Question: I created a simple bank application program to ask a user whether they want to add a bank record to a file or show all the records available. Both these functions are facilitated by write_rec() and read_rec() respectively. But when the function read_rec() is applied, while it does print all the records available in the file(a single file is used to store all the records), for some reason it prints the last record in the file two times instead of just once. It's very frustrating to see everything works so well then this problem pops up out of nowhere. I tried to see where the issue is but for the life of me I just can't find it. Can you guys please help me with this one?
Here's the code:
'''
#include<iostream>
#include<fstream>
#include<cstdlib>
using namespace std;
class account_query
{
char account_number[20];
char firstName[10];
char lastName[10];
float total_Balance;
public:
void set_data();
void show_data();
void write_rec();
void read_rec();
};
void account_query::set_data()
{
cout<<"
Enter Account Number: ";
cin>>account_number;
cout<<"Enter First Name: ";
cin>>firstName;
cout<<"Enter Last Name: ";
cin>>lastName;
cout<<"Enter Balance: ";
cin>>total_Balance;
cout<<endl;
}
void account_query::show_data()
{
cout<<"Account Number: "<<account_number<<endl;
cout<<"First Name: "<<firstName<<endl;
cout<<"Last Name: "<<lastName<<endl;
cout<<"Current Balance: Rs. "<<total_Balance<<endl;
cout<<"-------------------------------"<<endl;
}
void account_query::write_rec()
{
ofstream outfile;
outfile.open("D:/rec.bin", ios::binary|ios::in|ios::out|ios::app);
set_data();
outfile.write(reinterpret_cast<char *>(this), sizeof(*this));
outfile.close();
}
void account_query::read_rec()
{
ifstream outfile;
outfile.open("D:/rec.bin", ios::binary);
if(!outfile.is_open())
{
cout << "Error! File not found!" << endl;
return;
}
cout << "
****Data from file****" << endl;
while(outfile.good())
{
outfile.read(reinterpret_cast<char *>(this), sizeof(*this));
show_data();
}
outfile.close();
}
int main()
{
account_query A;
int choice;
cout << "***Account Information System***" << endl;
while(true)
{
cout << "Select one option below";
cout << "
1-->Add record to file";
cout << "
2-->Show record from file";
cout << "
3-->Quit";
cout << "
Enter you chice: ";
cin >> choice;
switch(choice)
{
case 1:
A.write_rec();
break;
case 2:
A.read_rec();
break;
case 3:
exit(0);
break;
default:
cout << "
Enter correct choice";
exit(0);
}
}
system("pause");
return 0;
}
'''
And this is the result I get when I try to print the record on the console:

Please help me
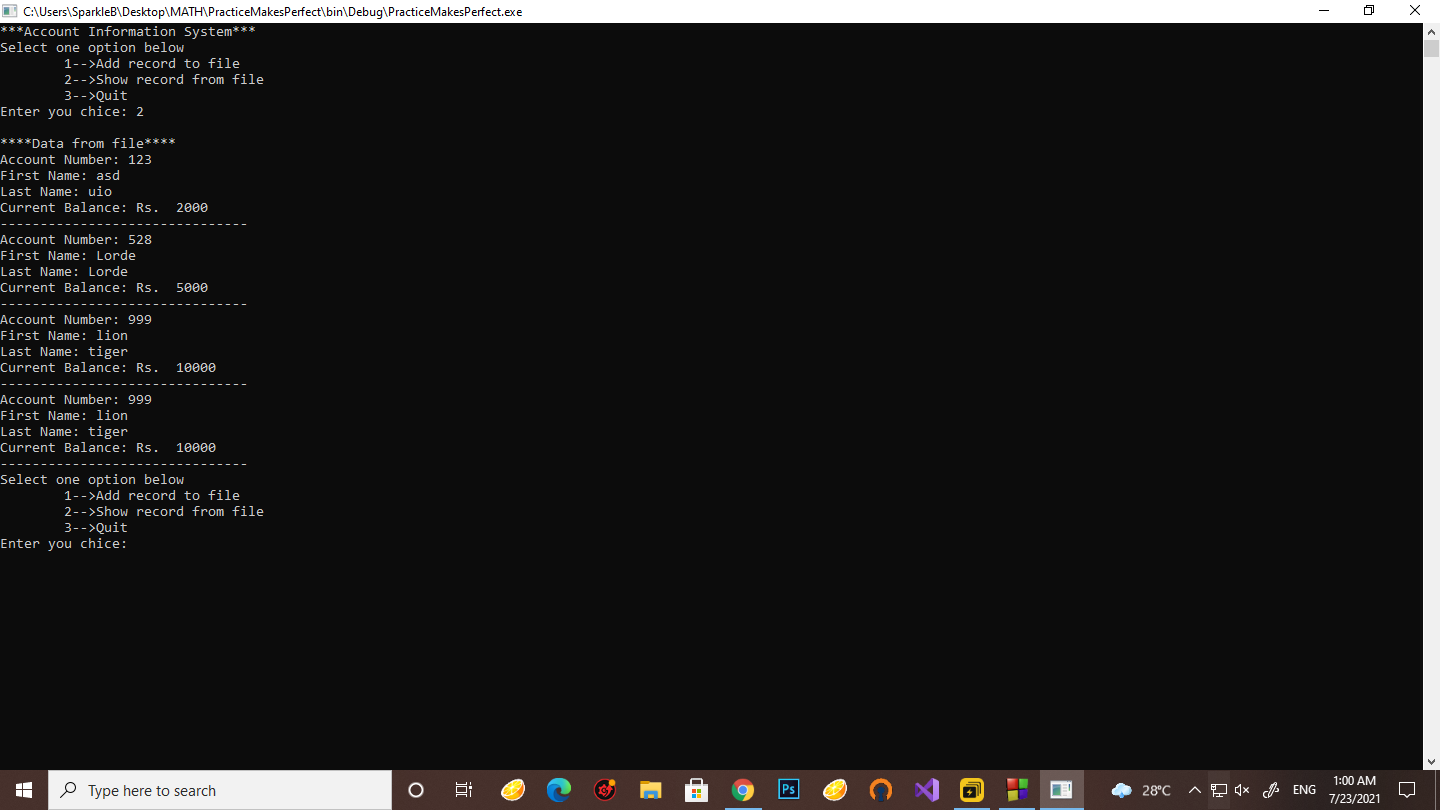
Answer: As already pointed out in the comments section, the problem is that the line
'while(outfile.good())'
will only check whether the stream extraction has already failed. It will not tell you whether the next stream extraction operation will fail or not. It is unable to provide this information.
Therefore, you must check the state of the stream after the attempted stream extraction operation, to see whether it succeeded or not. So you must check the stream state after this line:
'outfile.read(reinterpret_cast<char *>(this), sizeof(*this));'
It should be checked before you call 'show_data', because you don't want to call 'show_data' if the stream extraction failed.
The simplest fix would be to change the lines
'''
while(outfile.good())
{
outfile.read(reinterpret_cast<char *>(this), sizeof(*this));
show_data();
}
'''
to the following:
'''
while( outfile.read(reinterpret_cast<char *>(this), sizeof(*this) ) )
{
show_data();
}
'''
This will work because <URL> will return a reference to the stream object 'outfile' and writing
'while ( outfile )'
is equivalent to
'while ( !outfile.fail() )'
due to <URL> being called.